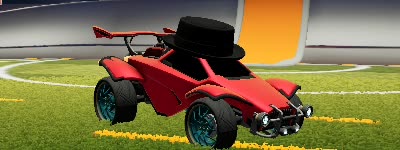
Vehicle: octane